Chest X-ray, AP view. Patient: 50 years old, sex F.
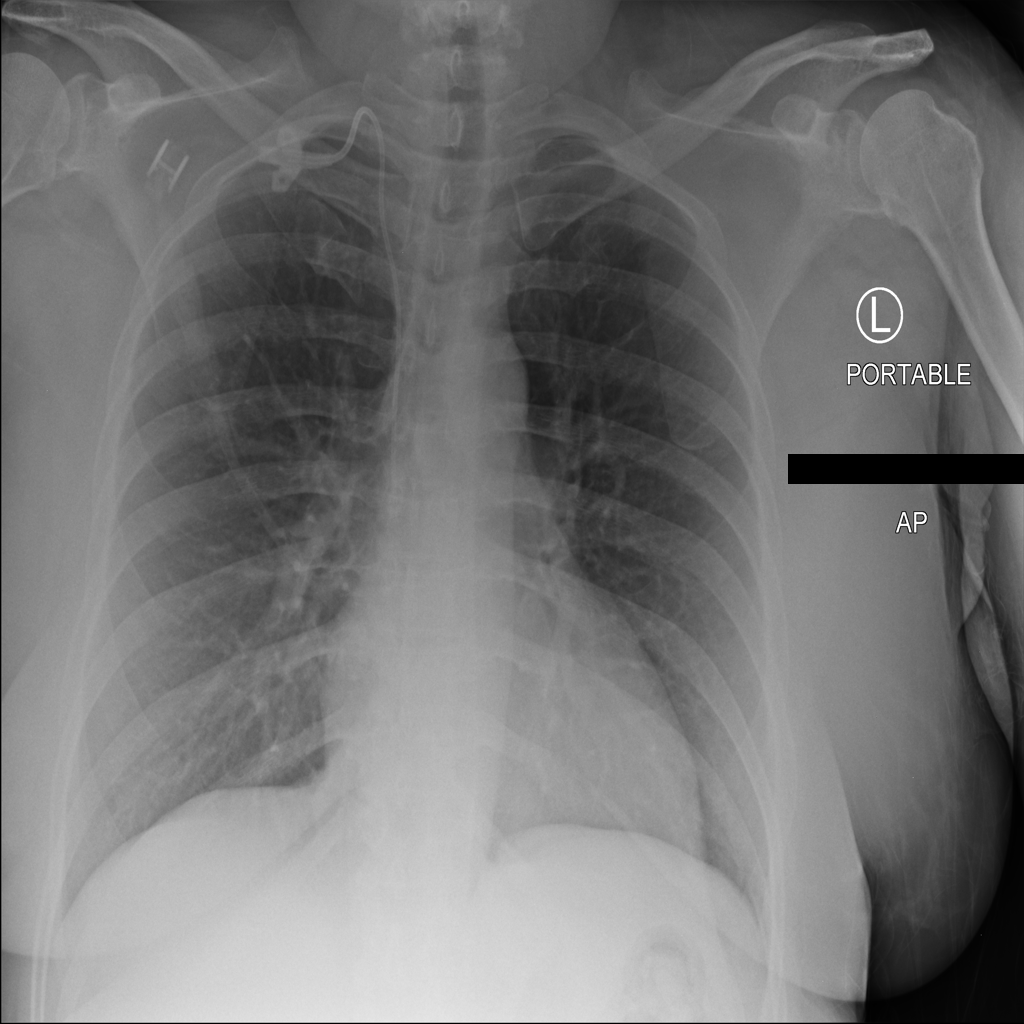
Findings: No Finding